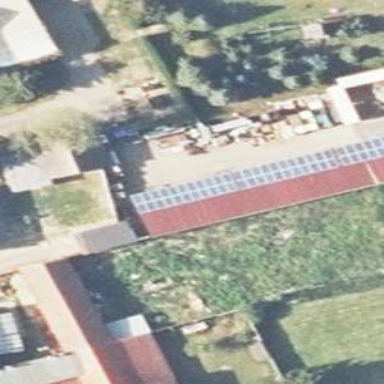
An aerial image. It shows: Small solar photovoltaic panel generator inside building.